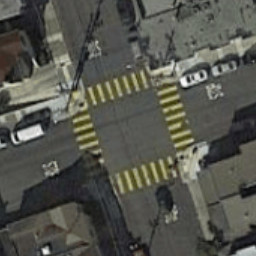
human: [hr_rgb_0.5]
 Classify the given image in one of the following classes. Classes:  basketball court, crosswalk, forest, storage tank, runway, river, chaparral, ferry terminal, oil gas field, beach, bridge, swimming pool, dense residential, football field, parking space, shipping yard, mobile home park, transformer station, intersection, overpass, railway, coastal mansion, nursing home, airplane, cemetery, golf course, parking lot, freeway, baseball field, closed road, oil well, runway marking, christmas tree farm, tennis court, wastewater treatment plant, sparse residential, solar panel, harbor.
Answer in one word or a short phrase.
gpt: crosswalk